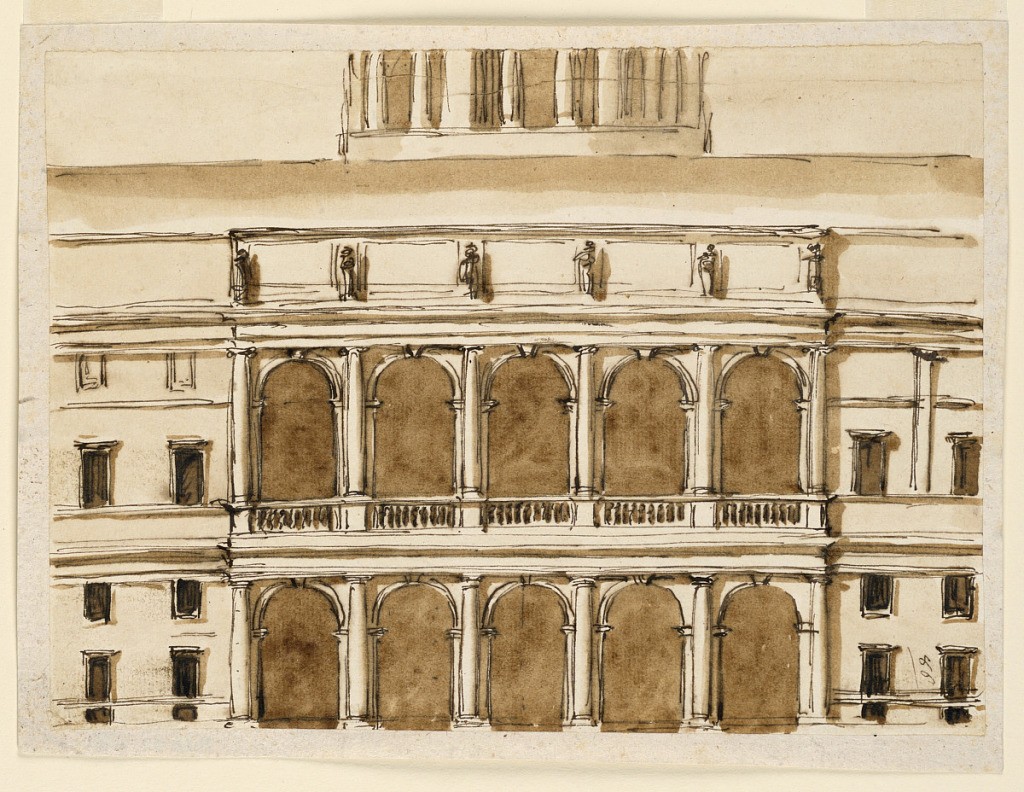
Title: Central Section of a Town Mansion
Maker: Giuseppe Barberi, Italian, 1746–1809
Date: ca. 1795
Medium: Pen and brown ink, brush and brown wash on lined off-white laid paper
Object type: Drawing
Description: Two colonnades of five arches each are topped by a parapet, before which figures stand in the axes of the columns. To each colonnade corresponds a main and a mansard story in the lateral sections, of which two bays are shown of each. From the roof center rises a circular colonnade, of which the bottom part is shown.